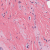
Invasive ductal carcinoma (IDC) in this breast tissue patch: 0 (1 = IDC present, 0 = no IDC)